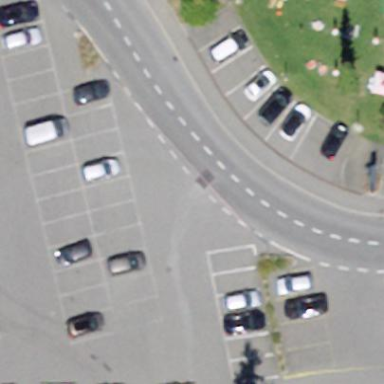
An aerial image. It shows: Street side parking area.